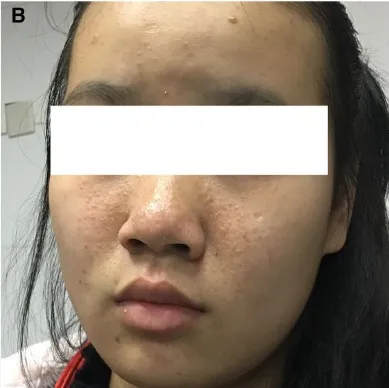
Images of the patient and the patient's mother. (B) The patient's mother presented with facial angiofibromas on both malar prominences and in the nasolabial folds.
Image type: medical_photograph (skin_photograph)